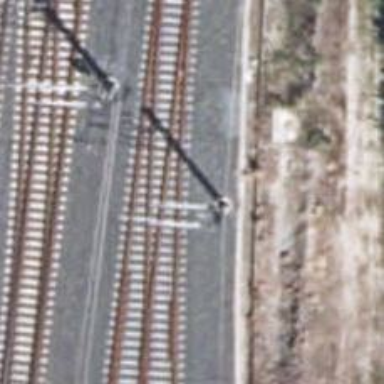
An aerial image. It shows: Siding railway line with electrified contact line for the trains.